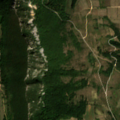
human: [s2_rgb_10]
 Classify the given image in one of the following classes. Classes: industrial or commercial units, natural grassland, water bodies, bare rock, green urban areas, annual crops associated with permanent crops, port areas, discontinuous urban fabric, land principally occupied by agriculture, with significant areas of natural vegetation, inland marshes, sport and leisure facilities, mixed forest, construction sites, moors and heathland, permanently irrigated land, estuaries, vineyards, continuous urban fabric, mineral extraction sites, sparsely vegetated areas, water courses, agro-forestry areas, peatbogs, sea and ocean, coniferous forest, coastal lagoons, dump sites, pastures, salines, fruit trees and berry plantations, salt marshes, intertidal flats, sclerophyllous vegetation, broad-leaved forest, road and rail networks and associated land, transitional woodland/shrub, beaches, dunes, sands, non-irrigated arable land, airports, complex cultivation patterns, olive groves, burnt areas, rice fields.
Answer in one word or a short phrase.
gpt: complex cultivation patterns, land principally occupied by agriculture, with significant areas of natural vegetation, broad-leaved forest, transitional woodland/shrub